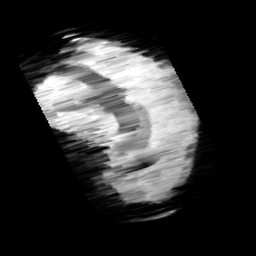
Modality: minIP
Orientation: sagittal
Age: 9
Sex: male
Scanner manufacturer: siemens
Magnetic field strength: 3 T
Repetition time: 0.027 s
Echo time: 0.02 s